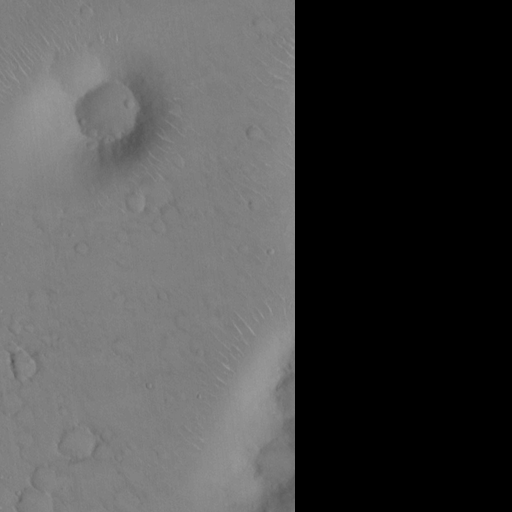
Classes present: Background, Cone